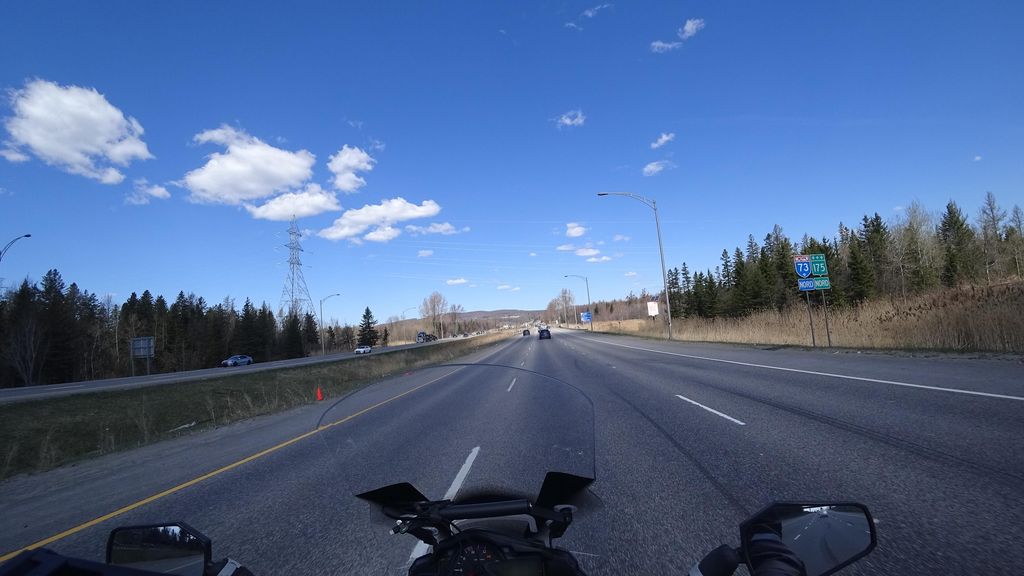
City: quebec_city